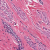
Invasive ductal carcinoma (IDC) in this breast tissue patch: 0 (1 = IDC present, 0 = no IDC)